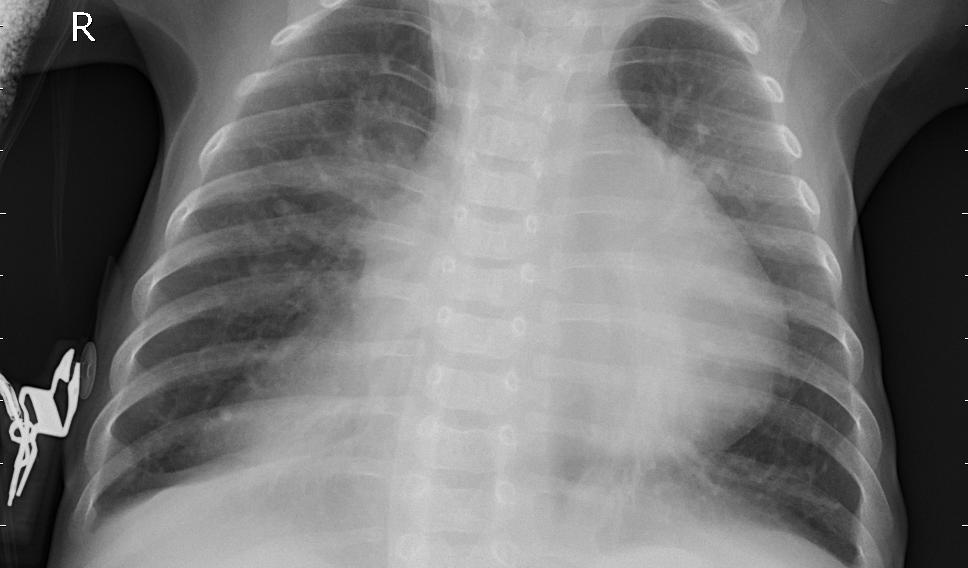
Diagnosis: PNEUMONIA